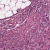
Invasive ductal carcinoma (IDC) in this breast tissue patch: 0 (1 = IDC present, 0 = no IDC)